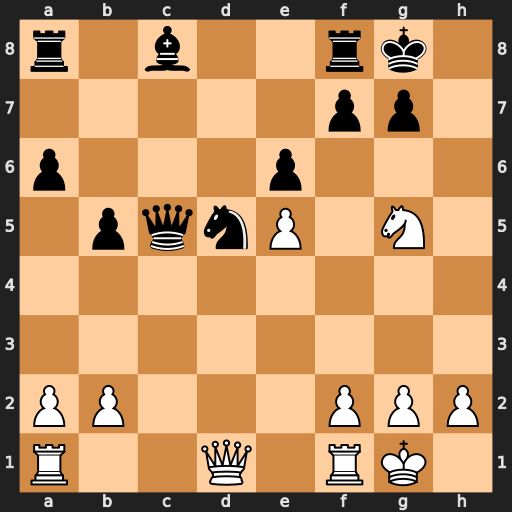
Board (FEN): r1b2rk1/5pp1/p3p3/1pqnP1N1/8/8/PP3PPP/R2Q1RK1
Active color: w
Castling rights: -
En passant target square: -
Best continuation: Rc1 Qxc1 Qxc1